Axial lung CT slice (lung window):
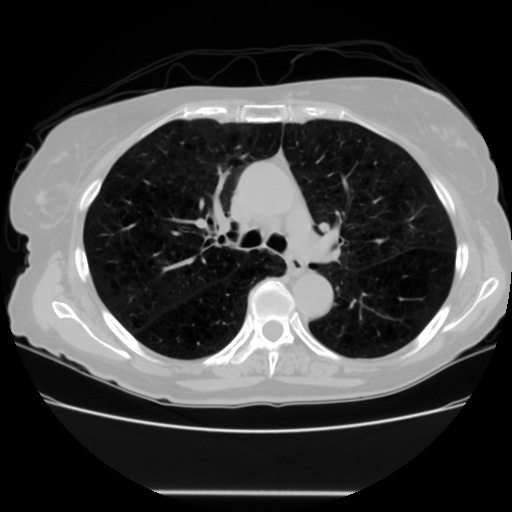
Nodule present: no